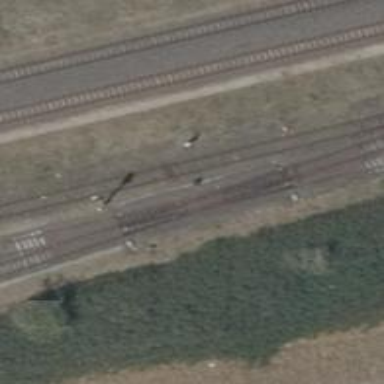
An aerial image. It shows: Railway switch.